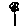
Label: flower